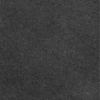
Label: dusty